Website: slack
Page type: stored-credit-cards
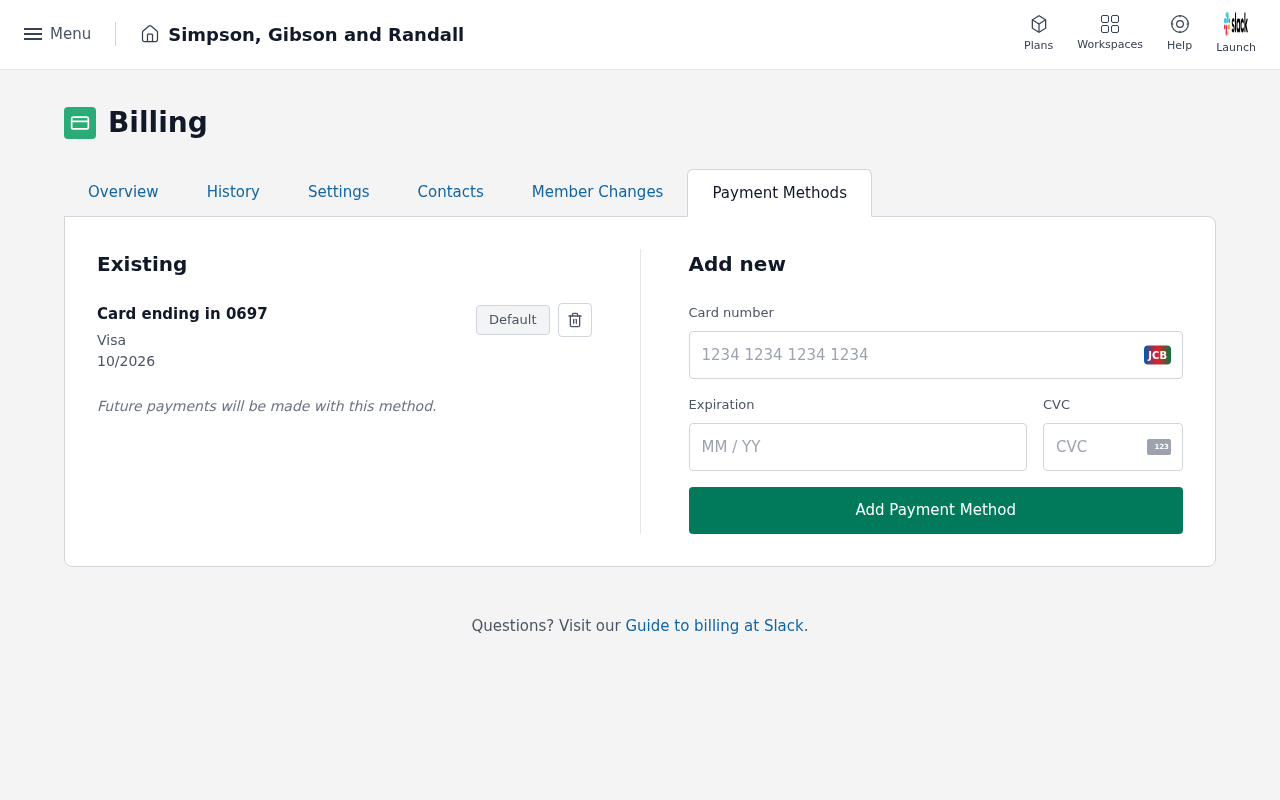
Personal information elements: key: PII_CARD_CVV
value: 700
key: PII_CARD_EXPIRY
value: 10/2026
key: PII_CARD_EXPIRY
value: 10/26
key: PII_CARD_LAST4
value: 0697
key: PII_CARD_NUMBER
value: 4752 4705 2063 0697
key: PII_CARD_TYPE
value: Visa
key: PII_COMPANY
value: Simpson, Gibson and Randall